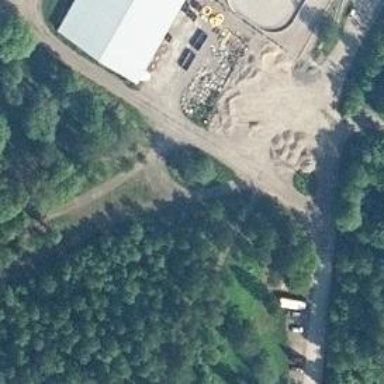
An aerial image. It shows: Disc golf basket.